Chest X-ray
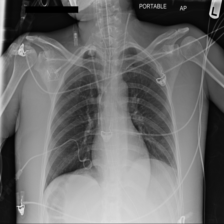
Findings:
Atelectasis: negative
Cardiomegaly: negative
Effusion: negative
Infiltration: negative
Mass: negative
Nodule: negative
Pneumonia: negative
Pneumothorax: negative
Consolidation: negative
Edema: negative
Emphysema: negative
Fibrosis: negative
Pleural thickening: negative
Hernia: negative